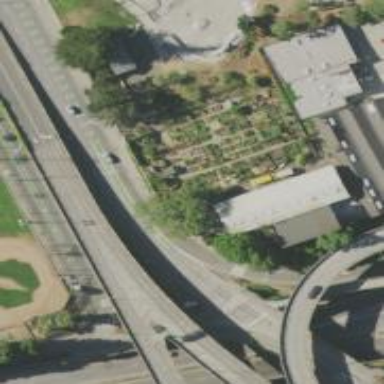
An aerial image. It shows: Community garden set in farmland.